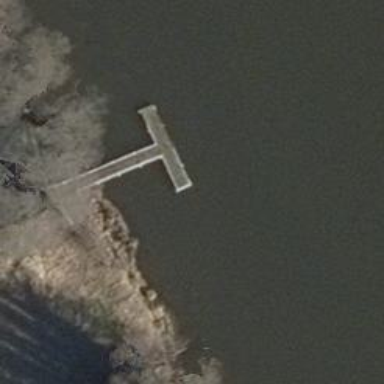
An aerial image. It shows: Man-made pier.